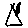
Label: triangle